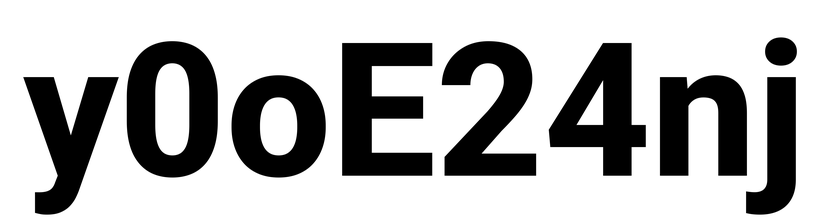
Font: Roboto_ExtraBold